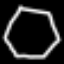
Label: octagon